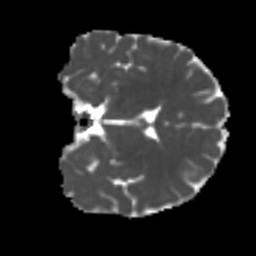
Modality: MD
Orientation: coronal
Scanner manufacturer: siemens
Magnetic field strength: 3 T
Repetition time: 4 s
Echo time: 0.0594 s